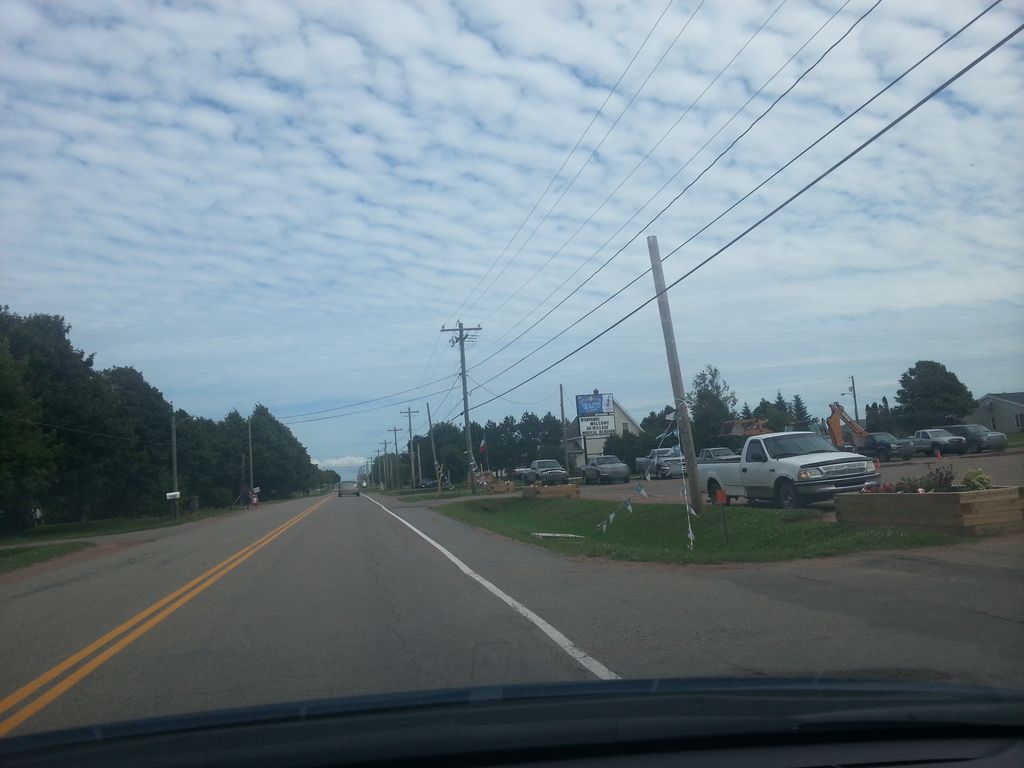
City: charlottetown